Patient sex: M
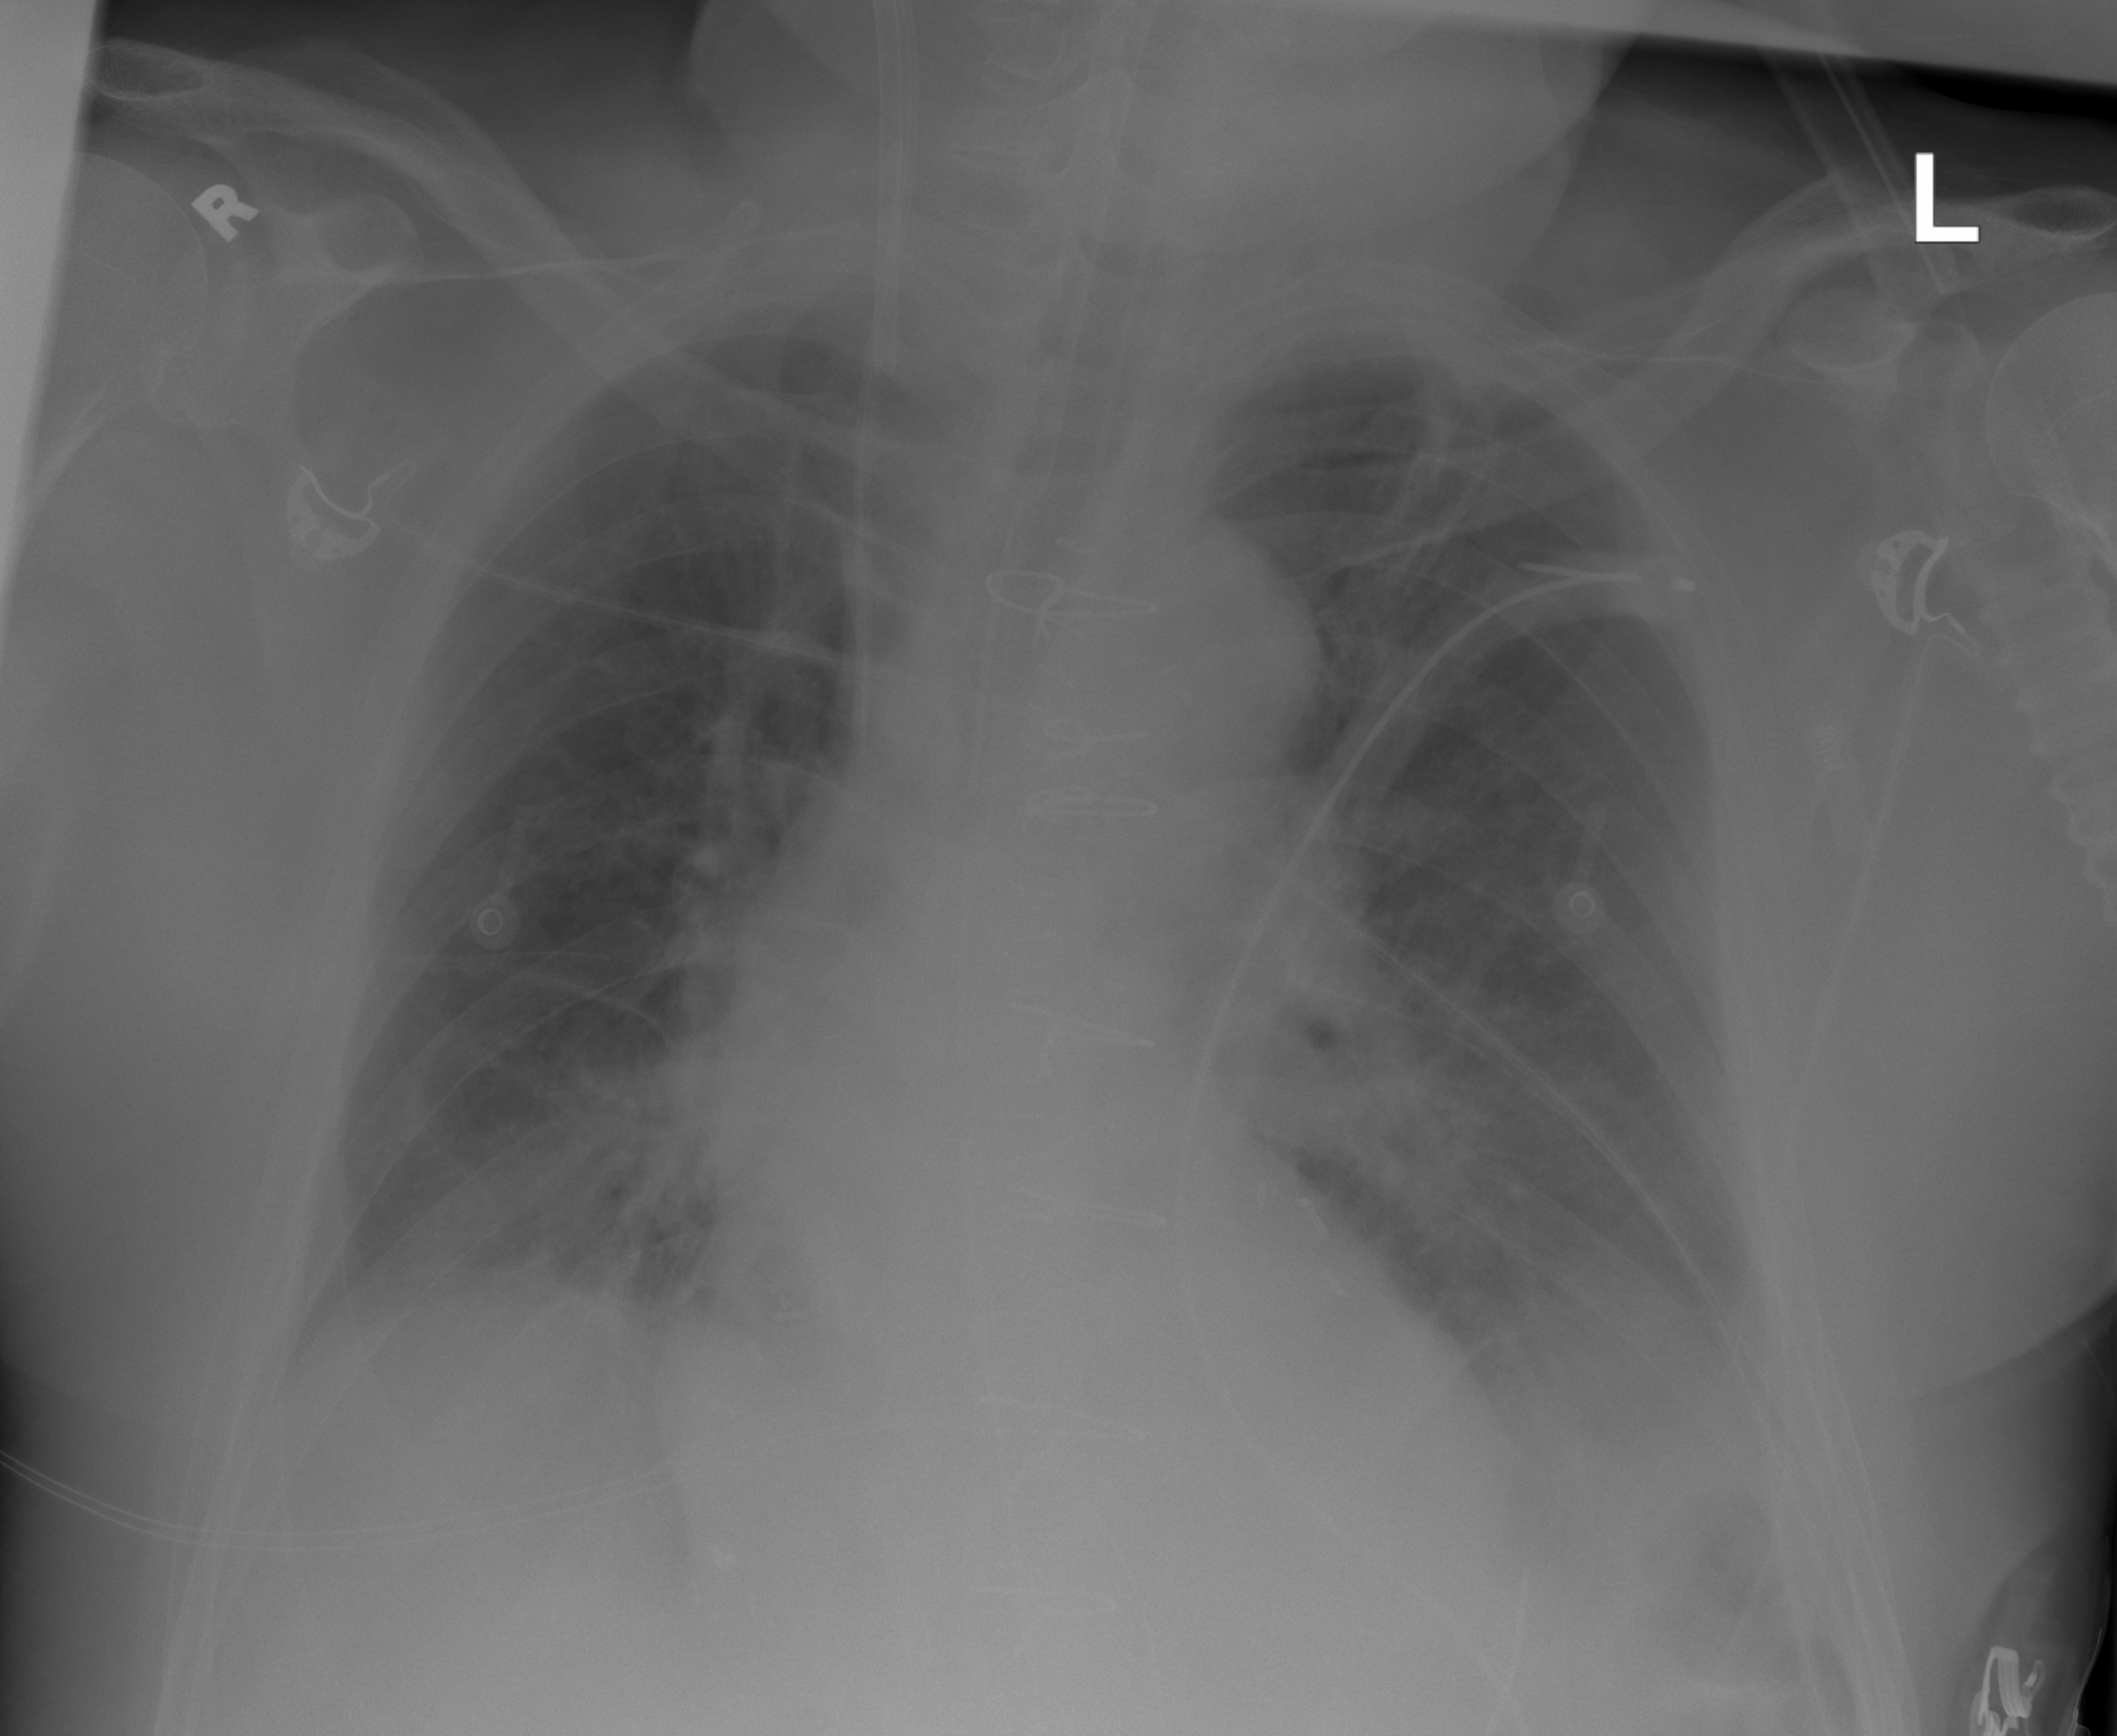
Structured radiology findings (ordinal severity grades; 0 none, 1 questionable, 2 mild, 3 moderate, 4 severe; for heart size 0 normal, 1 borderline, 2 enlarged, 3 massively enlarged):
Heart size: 0
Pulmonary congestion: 2
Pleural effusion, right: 1
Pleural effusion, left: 2
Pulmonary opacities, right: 0
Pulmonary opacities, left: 0
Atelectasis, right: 0
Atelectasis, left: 2